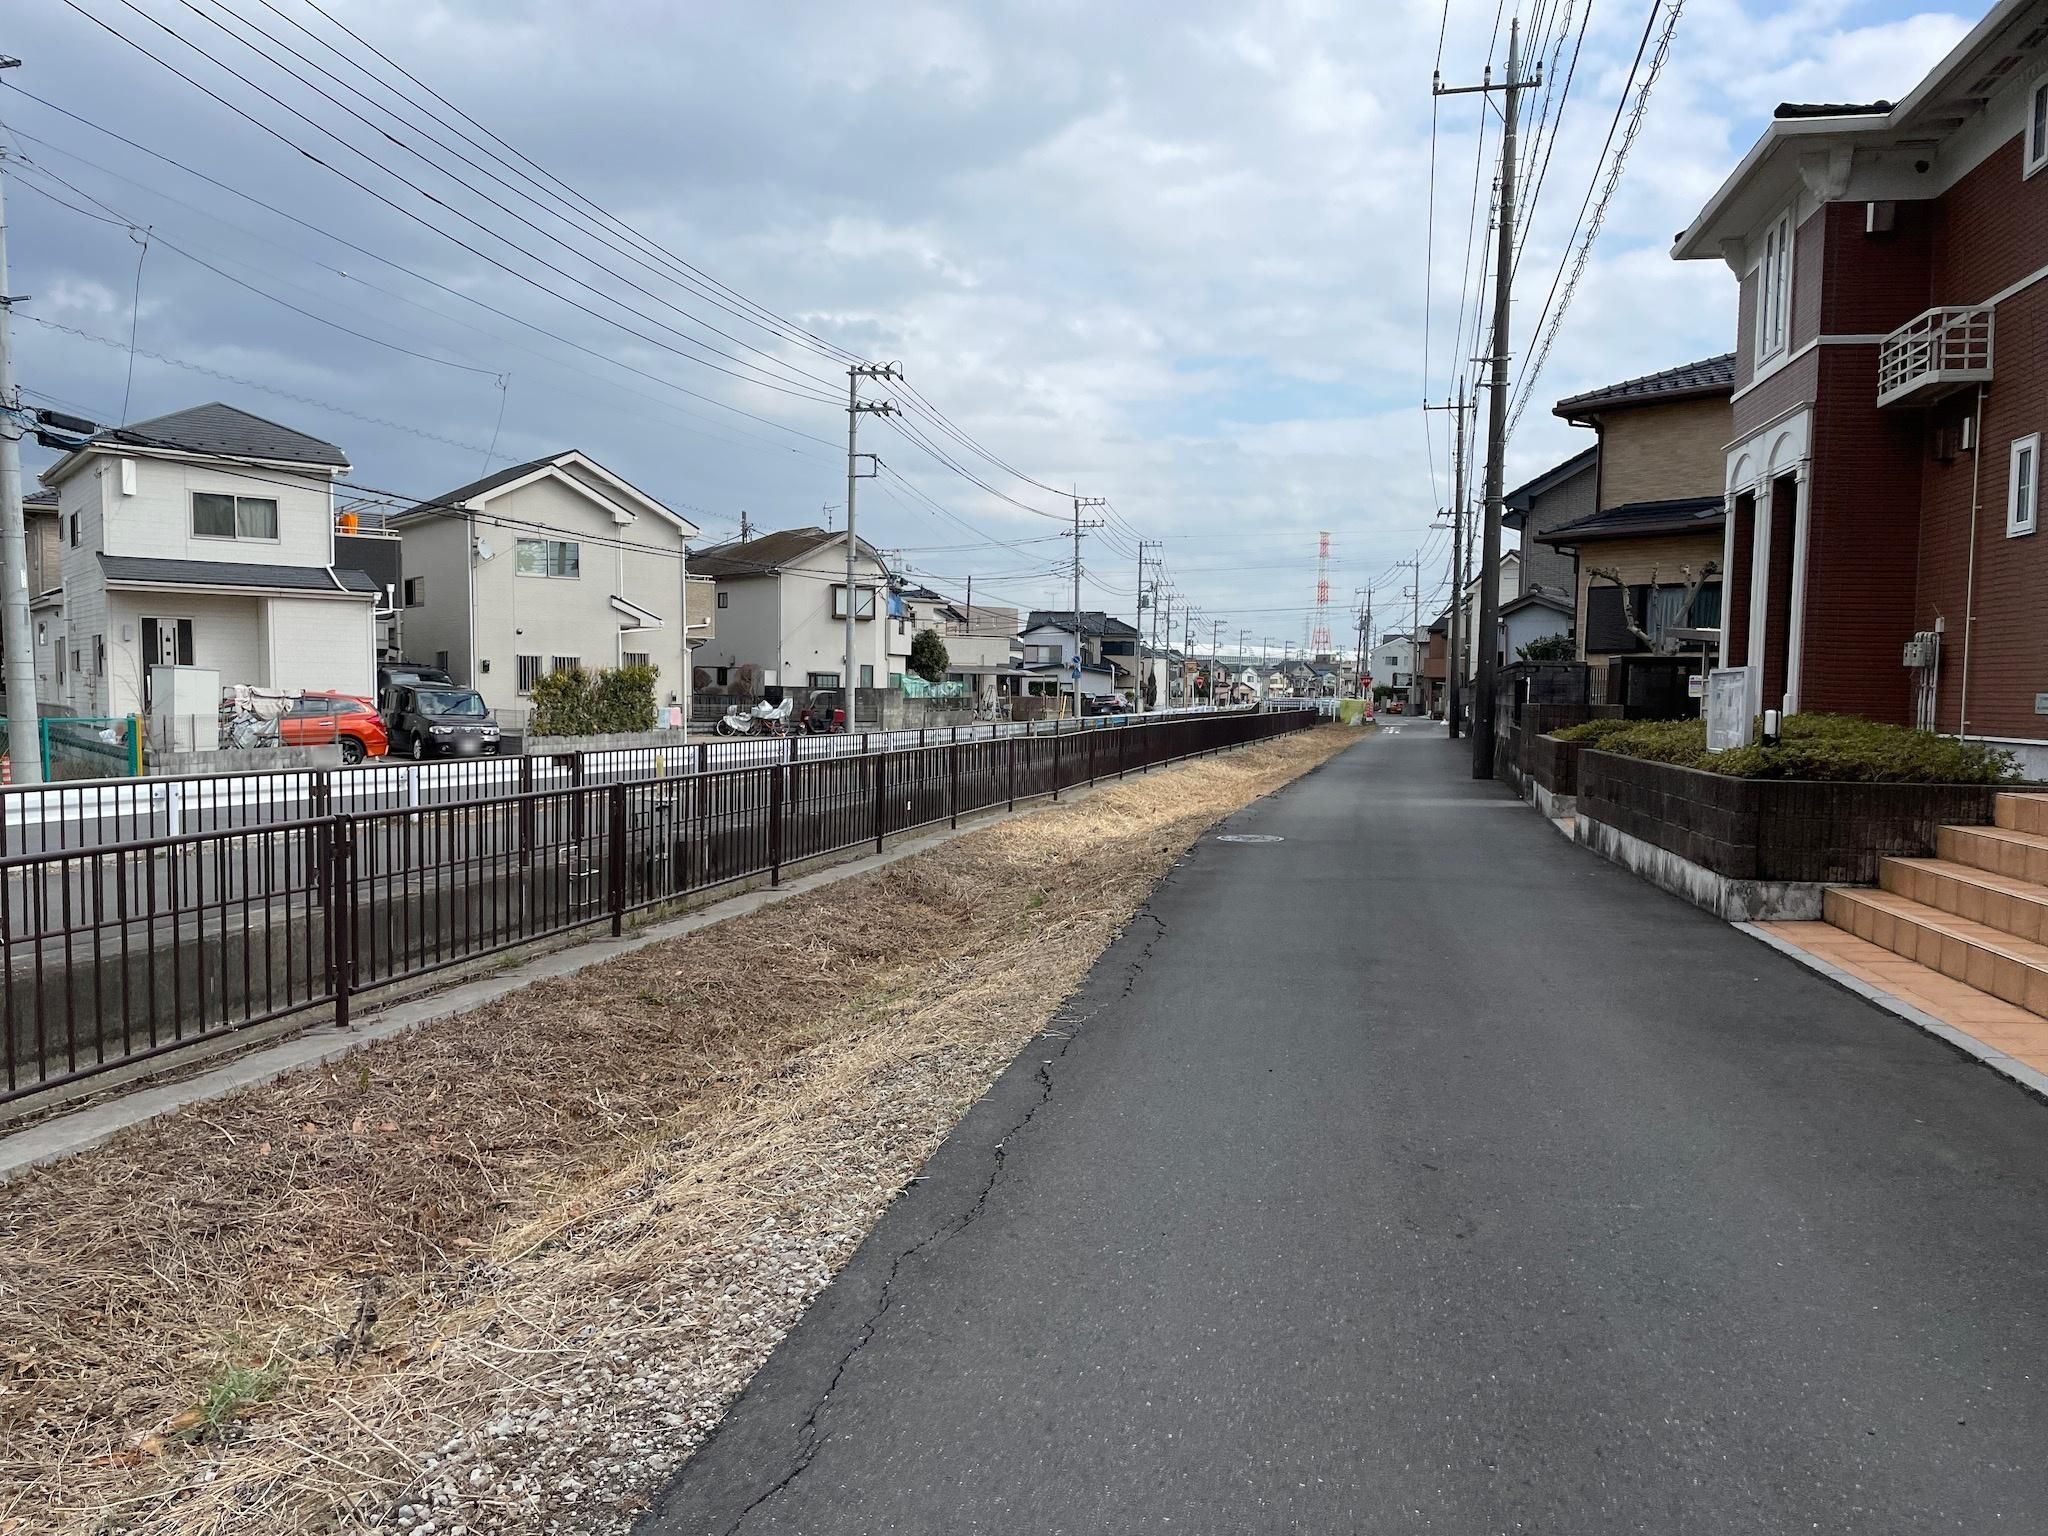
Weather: snowy
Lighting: day
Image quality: good
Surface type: walking surface
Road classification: unclassified, path
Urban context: urban centre
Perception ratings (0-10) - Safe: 5.25, Lively: 4.41, Beautiful: 4.37, Boring: 4.51, Depressing: 5.43, Wealthy: 3.48